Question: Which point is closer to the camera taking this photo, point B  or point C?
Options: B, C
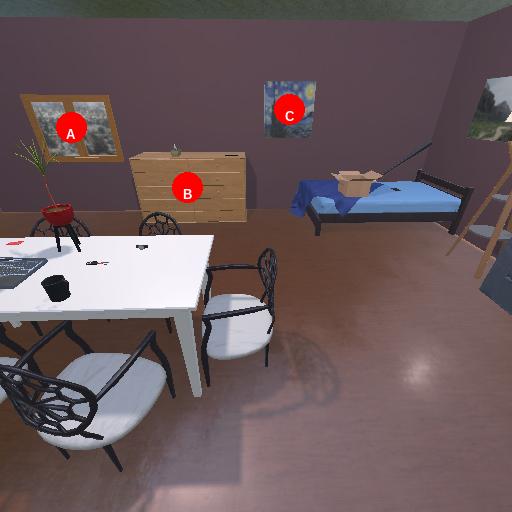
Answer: B